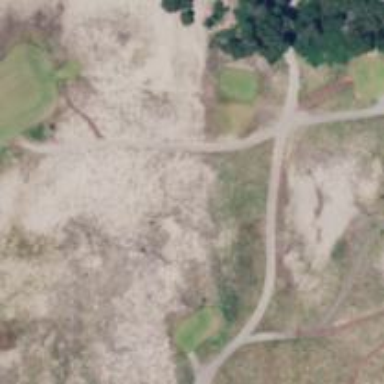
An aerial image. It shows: Golf cartpath that is also road path.